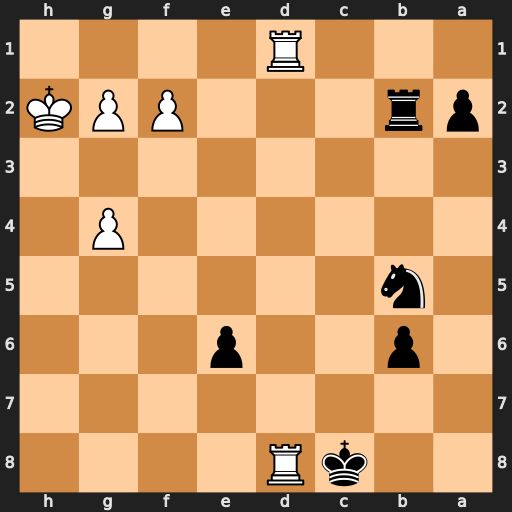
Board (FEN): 2kR4/8/1p2p3/1n6/6P1/8/pr3PPK/3R4
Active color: b
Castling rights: -
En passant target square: -
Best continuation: Kc7 Ra8 Kb7